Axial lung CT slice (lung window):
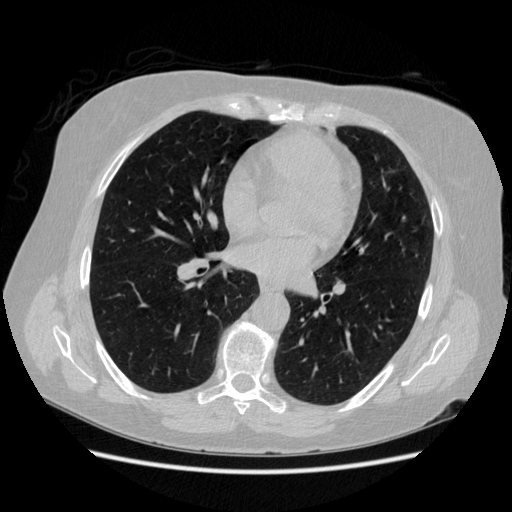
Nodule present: no